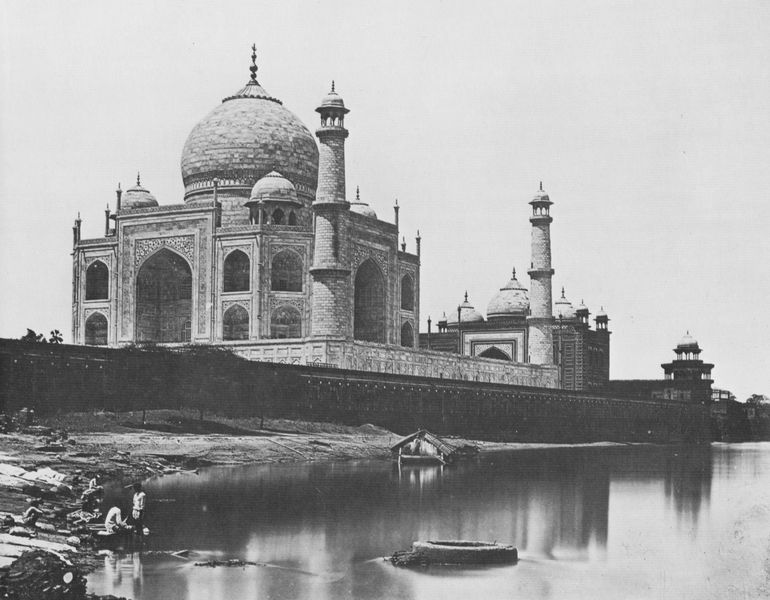
Titel: Der Tadsch Mahal, ein berühmtes Mausoleum in Agra
Künstler: Felice A. Beato
Standort: Frankreich
Institution: Privatsammlung
Schlagwörter: baum, himmel, mann, meer, schatten, wasser, weiß, baden, badende, fluss, frauen, landschaft, menschen, see, teich, ufer, fenster, frau, grau, kleid, laternen, licht, schwarz, tür, anlage, gebäude, schloss, architektur, steine, spiegelung, gewässer, kirche, boden, stehend, kind, boot, brunnen, kinder, pferd, turm, skulptur, küste, ruhig, strand, bogen, fischer, giebel, mauer, rundbogen, kuppel, böschung, strom, ornamente, trübe, tor, bucht, foto, fotografie, photographie, bögen, waschen, eingang, kuppeln, moschee, orient, orientalisch, türmchen, türme, zwiebelturm, palast, denkmal, festung, schwarz weiss, schlamm, mosaik, photo, portal, arabisch, spitzbogen, mauern, lac, tempel, heilig, fotographie, indien, mausoleum, pagode, quadrat, islam, bau, fleuve, reifen, fot, sakralbau, grabmal, tiber, monument, basilika, waschung, schwarz/weiß, minarett, port, flussufer, fialen, gotteshaus, coupole, ecktürme, istanbul, minarette, église, wiederspiegelung, strandgut, wäscherinnen, islamisch, naher osten, mur, mer, arabe, musulman, hommes, ganges, fensternischen, hutte, taj mahal, hindus, indine, bassilika, bornze, bosborus, rig, tach, turquie, tadsch mahal, 20. jahrhundert, uppel, minarete, pagoed, l'eau, mosquée, sainte sophie, constantinople, magrehb, mosolée, minarets, europe centrale, asie centrale, tad mahal, muslim